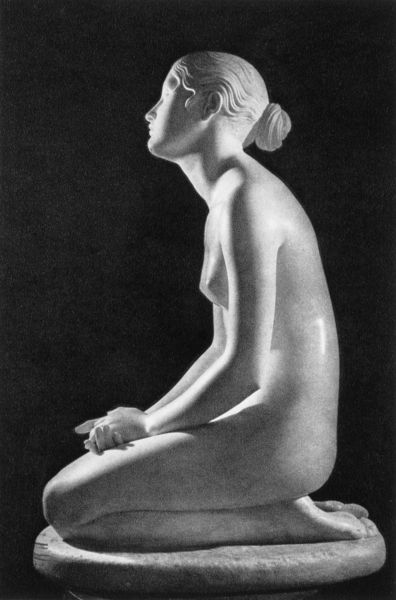
Titel: Trust in God
Künstler: Lorenzo Bartolini
Institution: Mailand, Museo Poldi-Pezzoli
Schlagwörter: akt, nackt, weiß, mädchen, brust, busen, frau, frisur, marmor, tisch, jung, sockel, stein, hände, haare, skulptur, statue, brüste, dutt, hocke, sitz, füsse, zopf, bildhauerei, plastik, poliert, brustwarzen, haarknoten, knien, beten, gebet, geschlossene augen, kniend, mamor, hockend, sokel, kniende frau, soke, mamorstatue